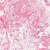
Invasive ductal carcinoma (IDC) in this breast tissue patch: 0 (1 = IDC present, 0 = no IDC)